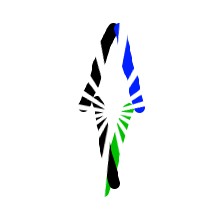
Shape: rhombus